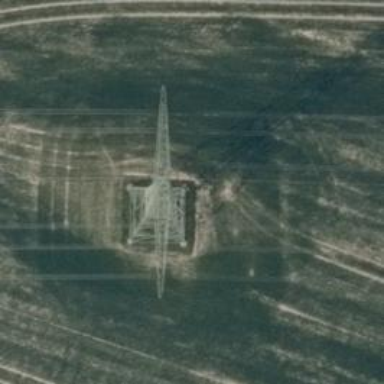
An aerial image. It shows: Power tower.